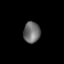
Tissue: lung
Cell type: Endothelial cells
Senescence score: 0.2039
Nuclear area (px): 344
Mean DAPI intensity: 109.349